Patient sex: F
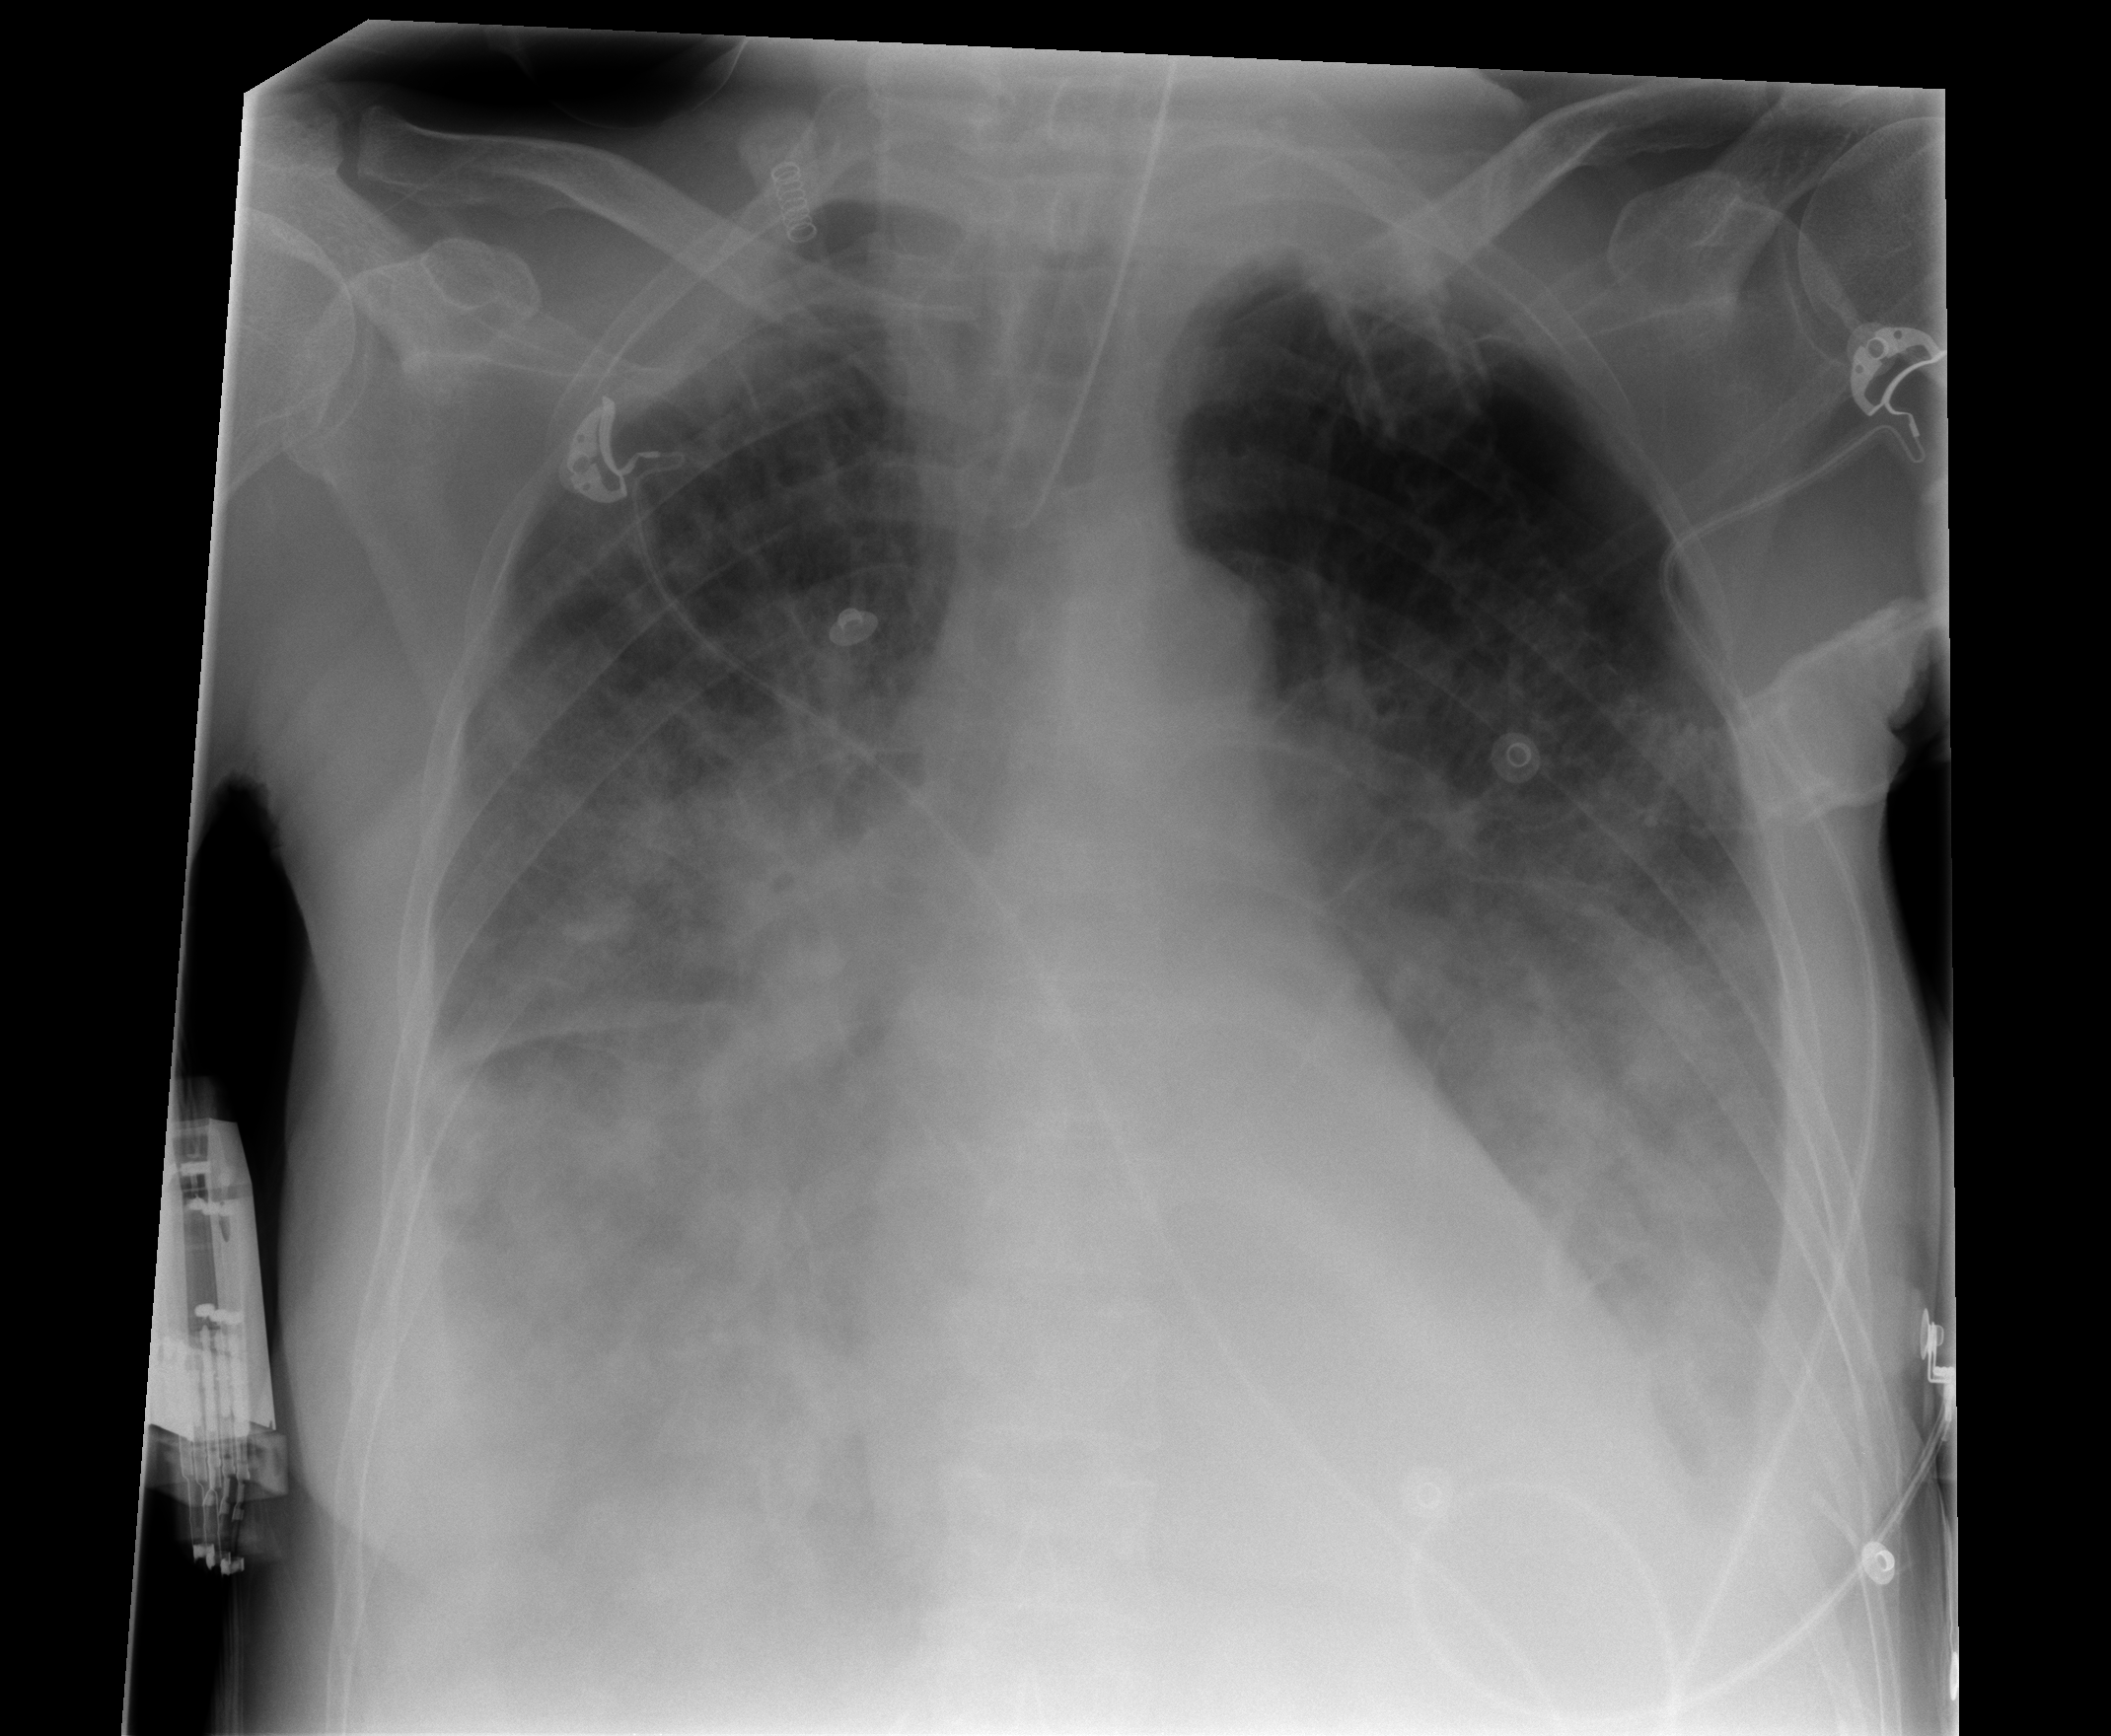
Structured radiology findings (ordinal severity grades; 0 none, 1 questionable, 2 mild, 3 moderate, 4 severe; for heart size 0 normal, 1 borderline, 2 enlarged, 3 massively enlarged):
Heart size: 2
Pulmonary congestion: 3
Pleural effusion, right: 3
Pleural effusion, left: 3
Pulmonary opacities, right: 2
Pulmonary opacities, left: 2
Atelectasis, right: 2
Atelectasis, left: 2